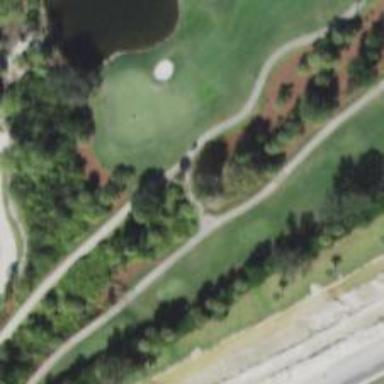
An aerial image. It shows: Golf cartpath that is also road path.